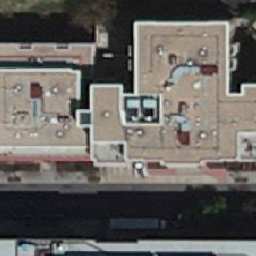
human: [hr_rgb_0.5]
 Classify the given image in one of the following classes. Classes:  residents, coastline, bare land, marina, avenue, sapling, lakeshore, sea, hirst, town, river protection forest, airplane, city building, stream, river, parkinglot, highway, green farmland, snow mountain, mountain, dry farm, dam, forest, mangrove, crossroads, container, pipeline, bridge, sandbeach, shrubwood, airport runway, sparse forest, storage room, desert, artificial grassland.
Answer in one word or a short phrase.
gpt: city building